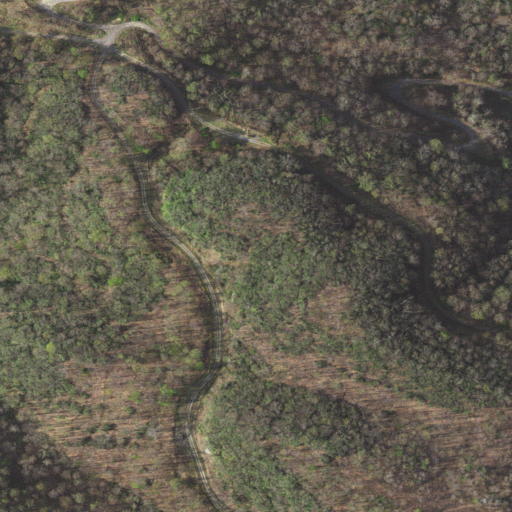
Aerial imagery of ridge(s) in Virginia named Stone Cove Ridge containing deciduous forest, open development, mixed forest, low intensity development, and medium intensity development